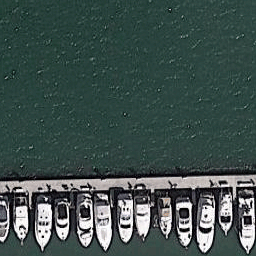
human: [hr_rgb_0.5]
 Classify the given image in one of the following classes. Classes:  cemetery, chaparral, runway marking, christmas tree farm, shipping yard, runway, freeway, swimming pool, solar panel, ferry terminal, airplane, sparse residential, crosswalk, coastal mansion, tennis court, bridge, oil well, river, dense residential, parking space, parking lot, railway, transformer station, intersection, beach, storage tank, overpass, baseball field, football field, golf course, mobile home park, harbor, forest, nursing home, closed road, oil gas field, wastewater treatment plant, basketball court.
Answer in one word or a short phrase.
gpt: harbor